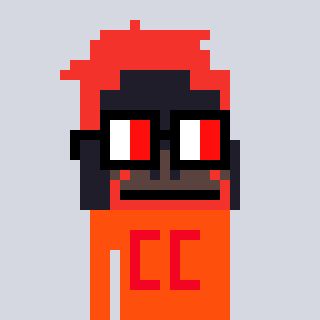
a pixel art character with square glasses with black frames and red eyes, a orangutan-shaped head and a orange-colored body on a cool background